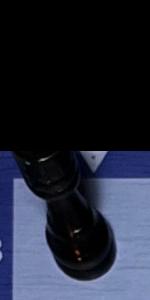
Label: Rook_Black